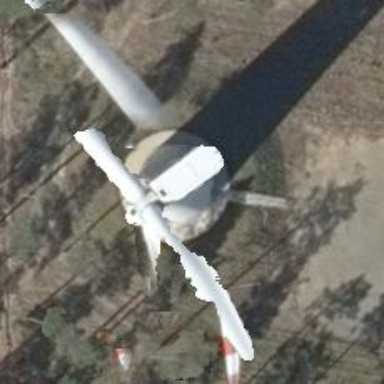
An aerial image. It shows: Wind generator powered by horizontal axis wind turbine.